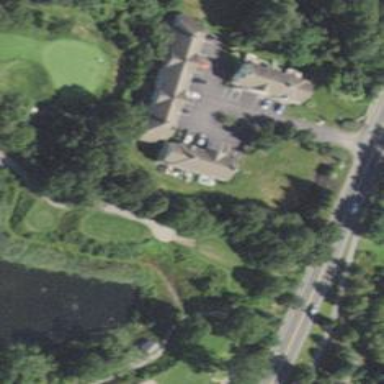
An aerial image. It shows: Path for both road and golf.